Field crop: maize
Growth stage: 2
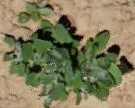
Species: chenopodium